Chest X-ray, PA view. Patient: 55 years old, sex F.
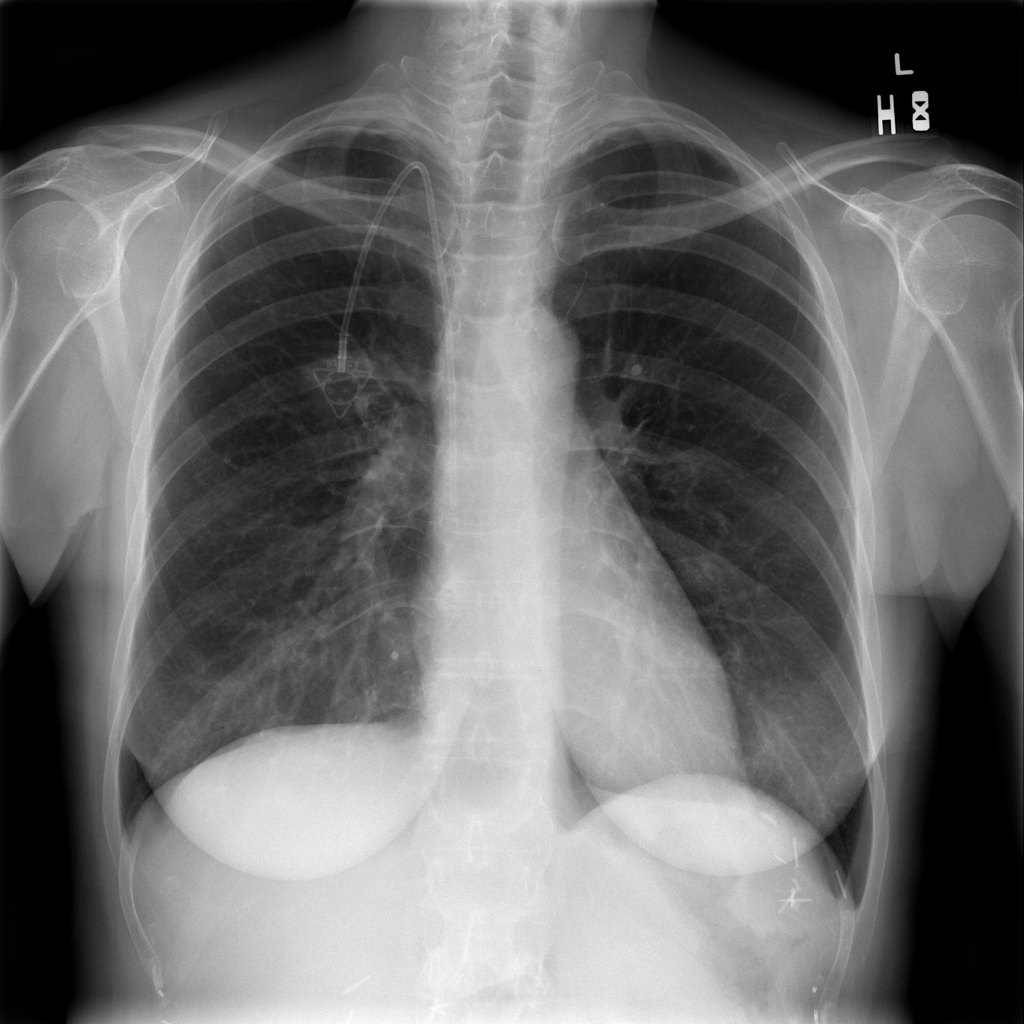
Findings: No Finding